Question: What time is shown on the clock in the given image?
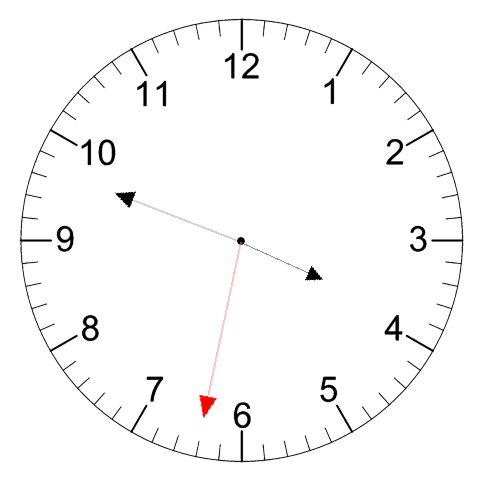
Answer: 03:48:32